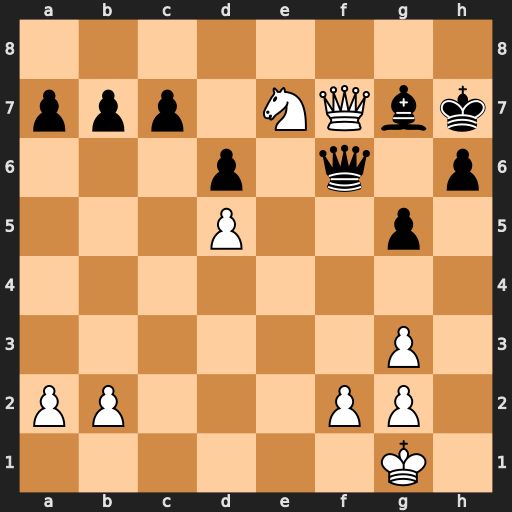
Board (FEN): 8/ppp1NQbk/3p1q1p/3P2p1/8/6P1/PP3PP1/6K1
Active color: w
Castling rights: -
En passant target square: -
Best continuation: Qg8#